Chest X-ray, PA view. Patient: 53 years old, sex F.
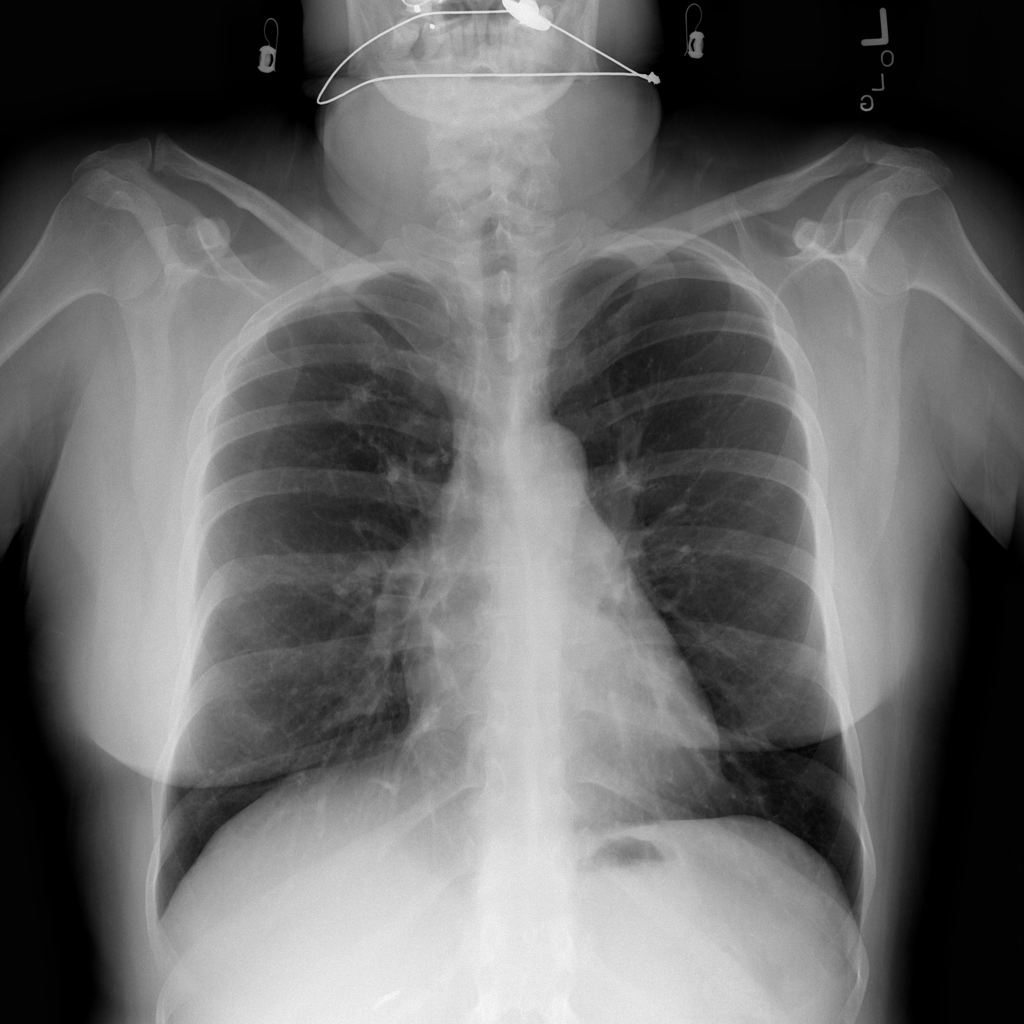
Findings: No Finding